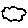
Label: cloud